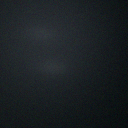
Screen state: off